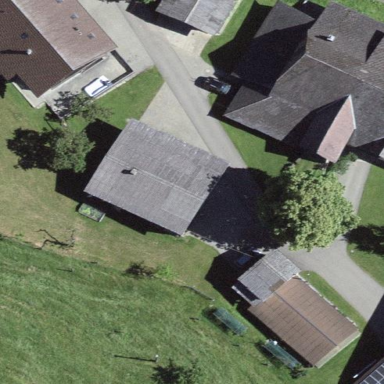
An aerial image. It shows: Barn.